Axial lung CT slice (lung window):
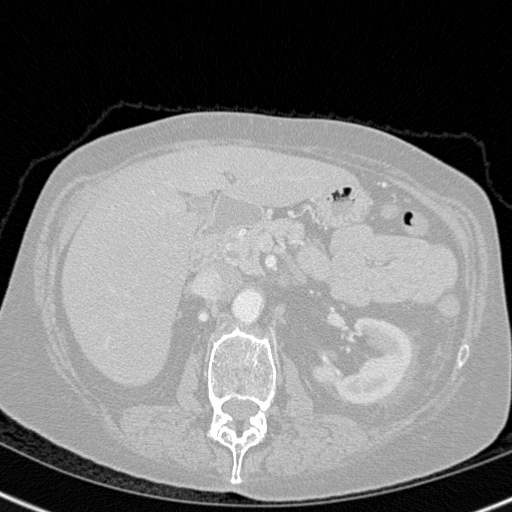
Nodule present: no